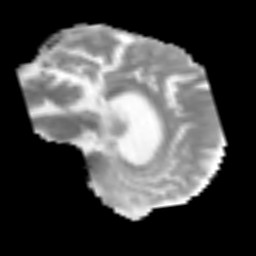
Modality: MD
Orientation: sagittal
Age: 58
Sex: male
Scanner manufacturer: siemens
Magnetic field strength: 3 T
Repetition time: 3.2 s
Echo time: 0.081 s